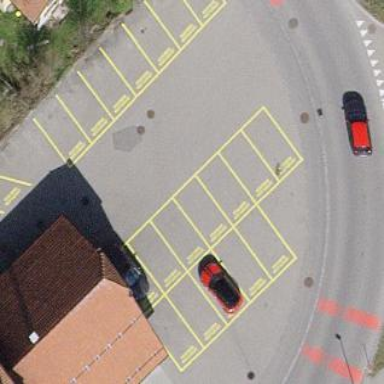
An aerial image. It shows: Parking area.